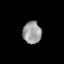
Tissue: lung
Cell type: T cells
Senescence score: 0.2306
Nuclear area (px): 411
Mean DAPI intensity: 152.681